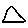
Label: triangle